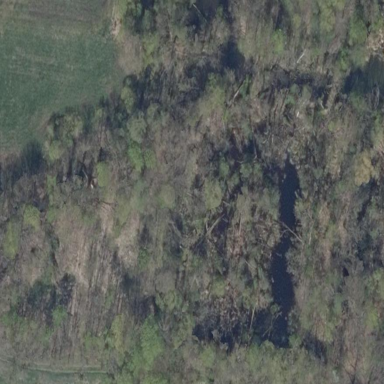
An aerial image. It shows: Bog wetland area.